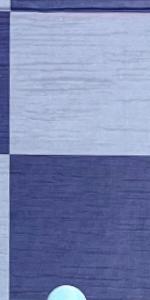
Label: Empty